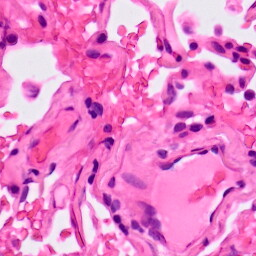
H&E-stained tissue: Lung